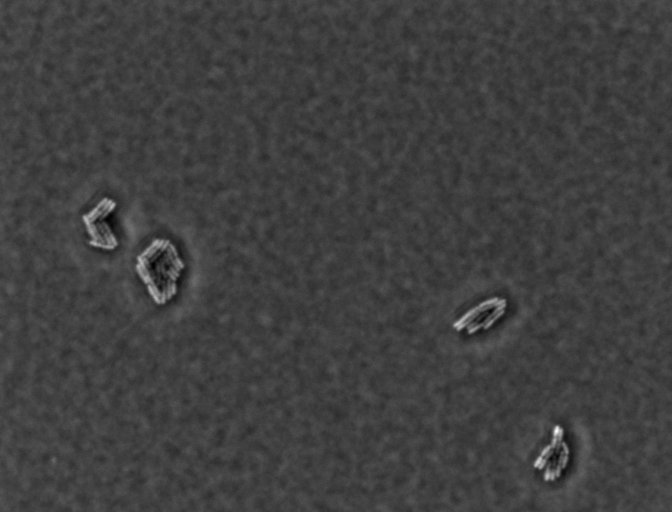
Phase contrast microscopy, 60x objective, 3 h incubation